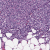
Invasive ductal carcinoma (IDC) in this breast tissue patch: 1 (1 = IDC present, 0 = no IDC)